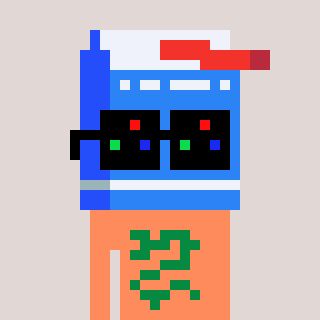
a pixel art character with square black sunglasses, a milk-shaped head and a peachy-colored body on a warm background